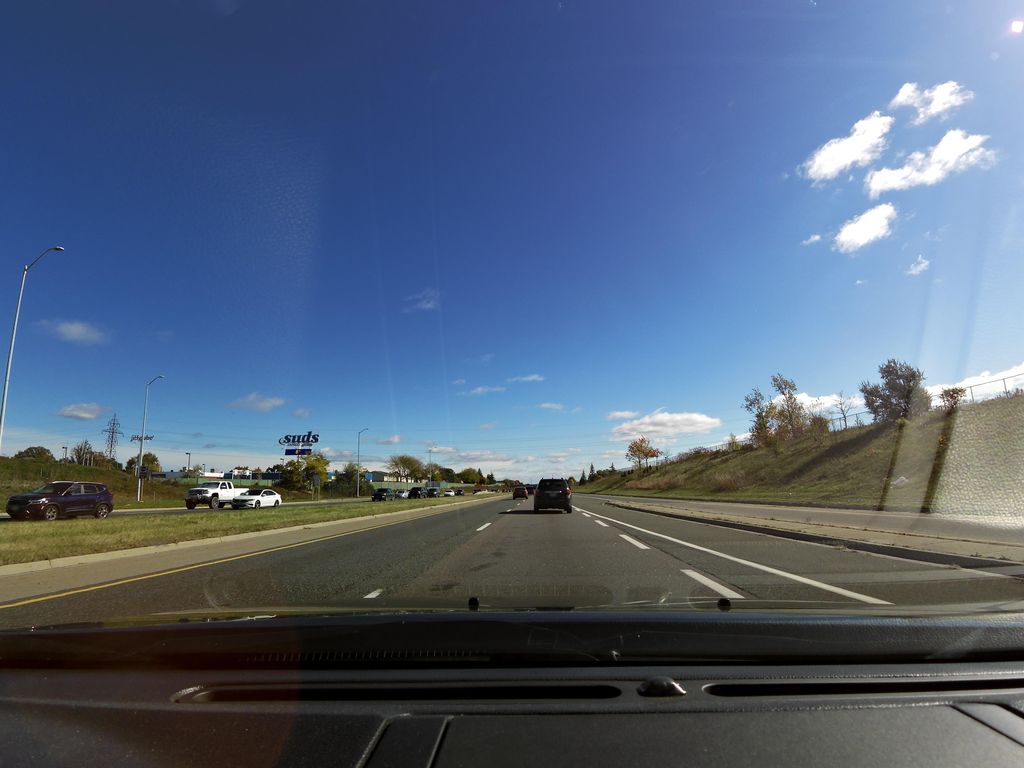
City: hamilton